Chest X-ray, AP view. Patient: 53 years old, sex M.
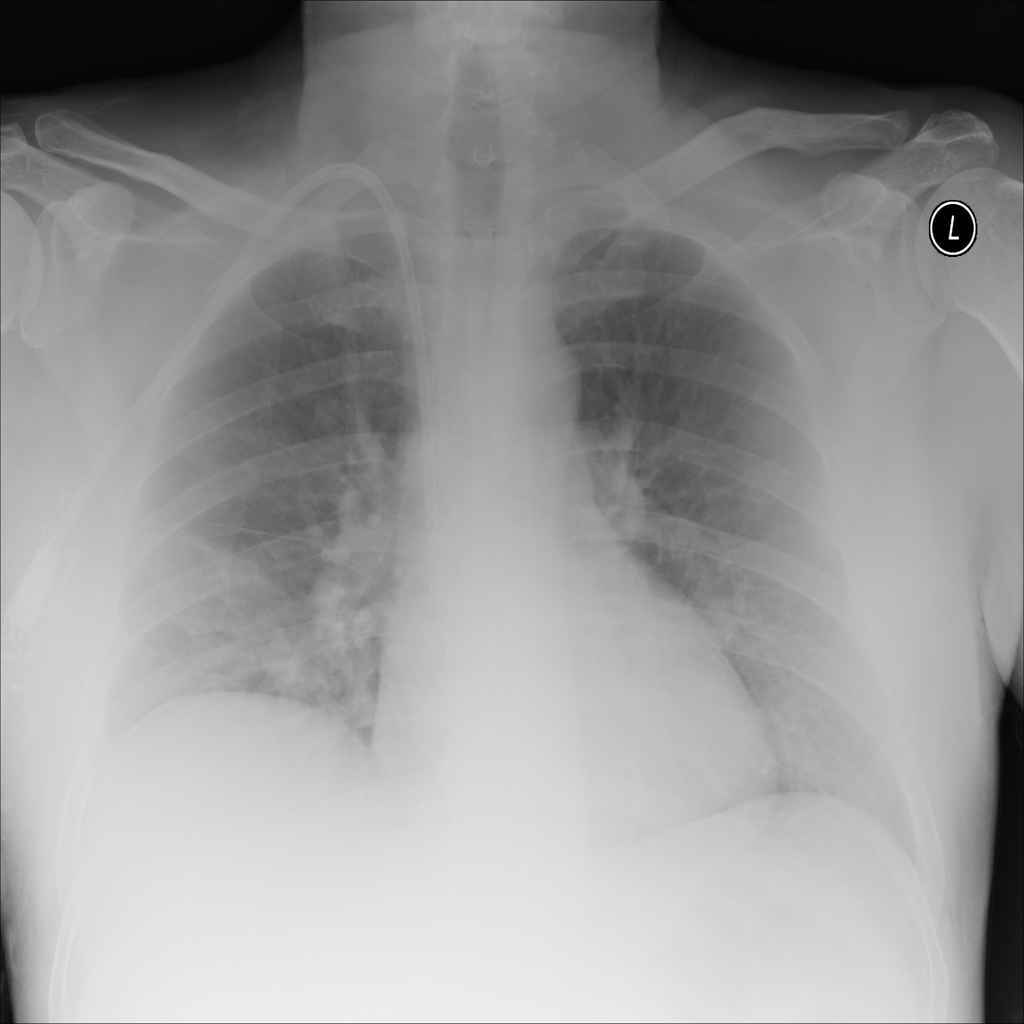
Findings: Atelectasis, Consolidation, Nodule